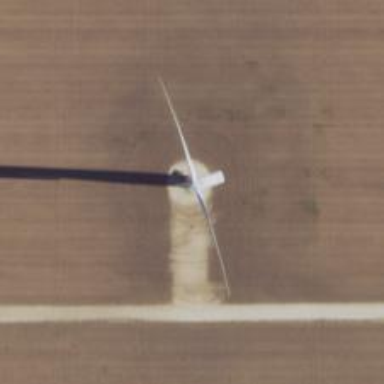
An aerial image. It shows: Wind generator powered by horizontal-axis wind turbine.